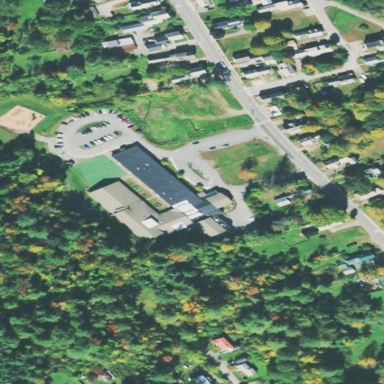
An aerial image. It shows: School building.